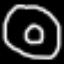
Label: donut